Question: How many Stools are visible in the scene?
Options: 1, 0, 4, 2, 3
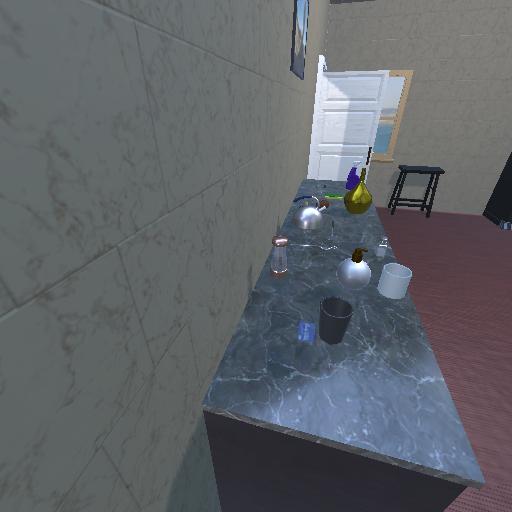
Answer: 1